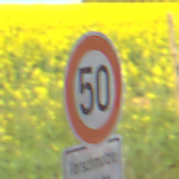
Verkehrszeichen: Geschwindigkeit50
Zusatzzeichen unten: HinweiseAufGefahrenDurchVerbaleAngabe4
Umgebung: Outdoor, RoadRail
Tageszeit: MorningAfternoon
Wetter: Clear
Licht: Natural
Jahreszeit: NotSpecified
Kontrast: HighContrast